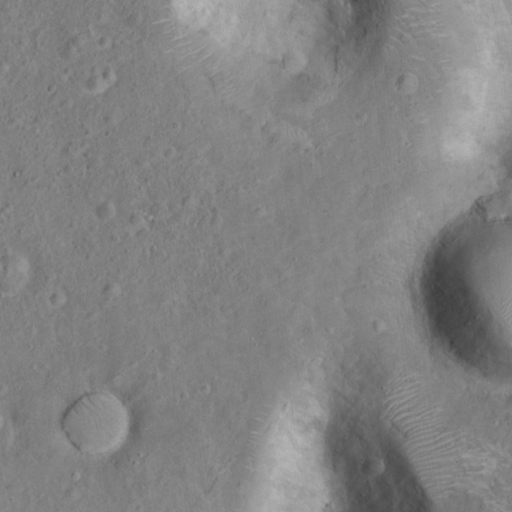
Objects detected: cone, cone, cone